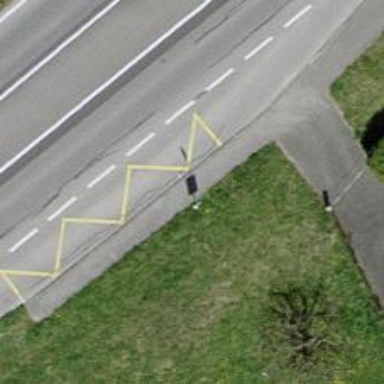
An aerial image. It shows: Bus stop with platform for public transport.